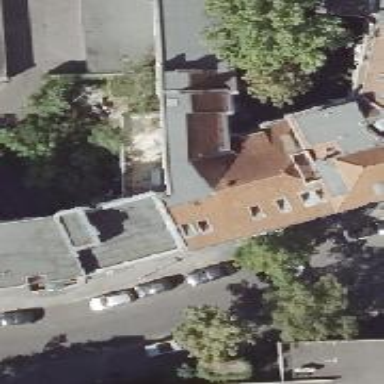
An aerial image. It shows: Kindergarten.